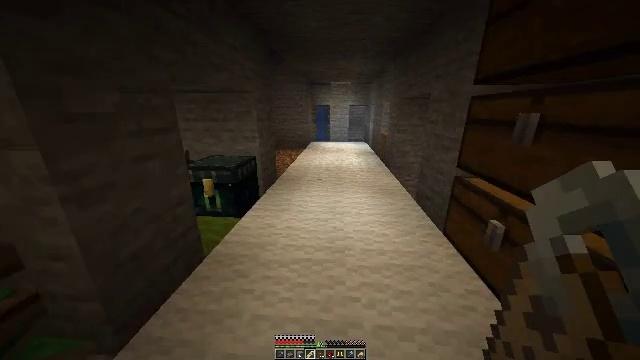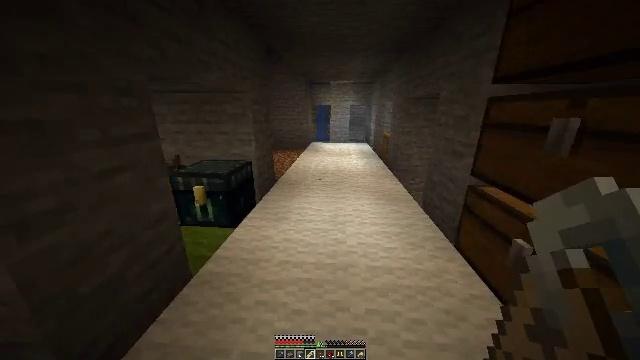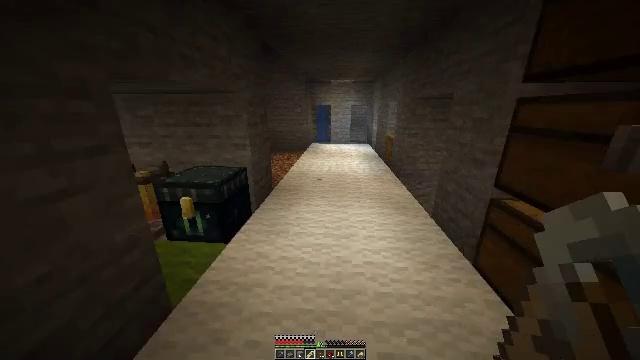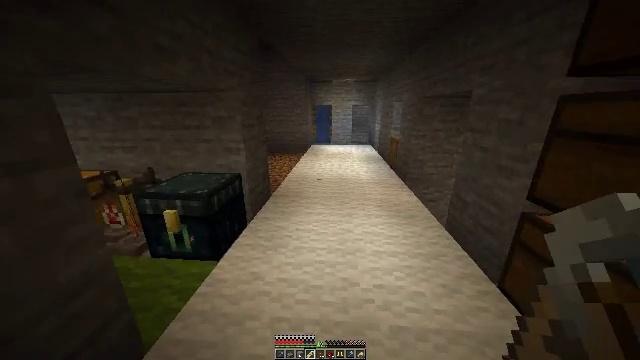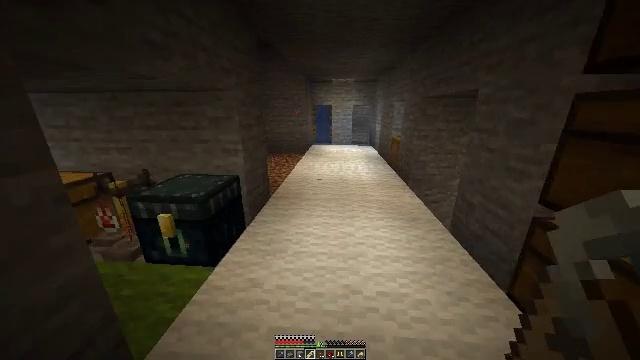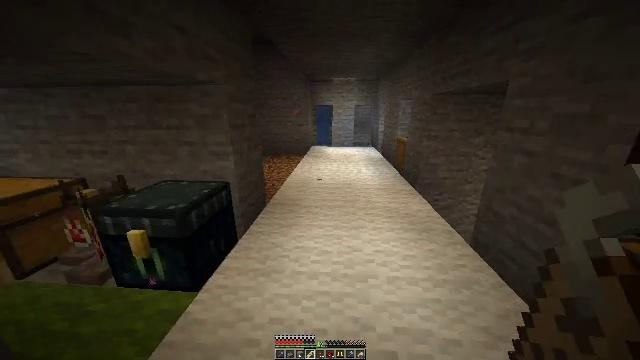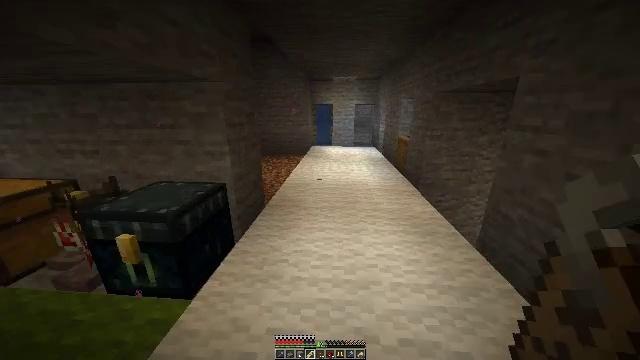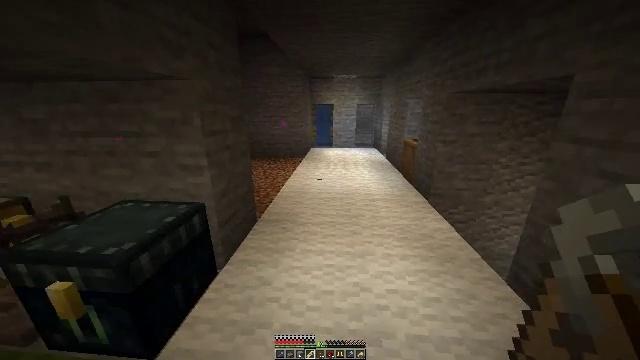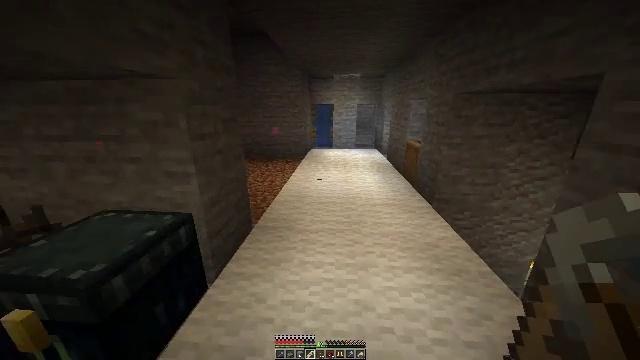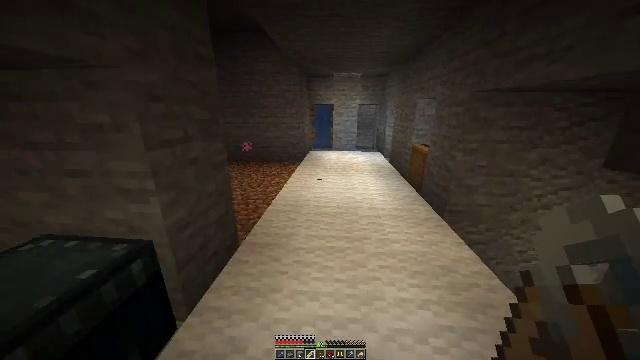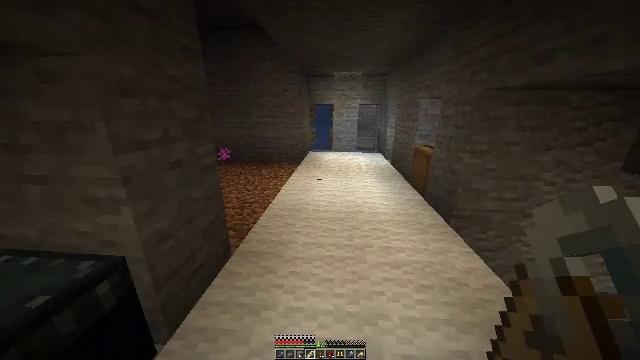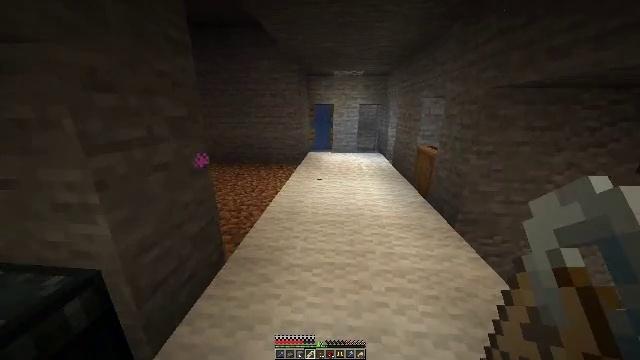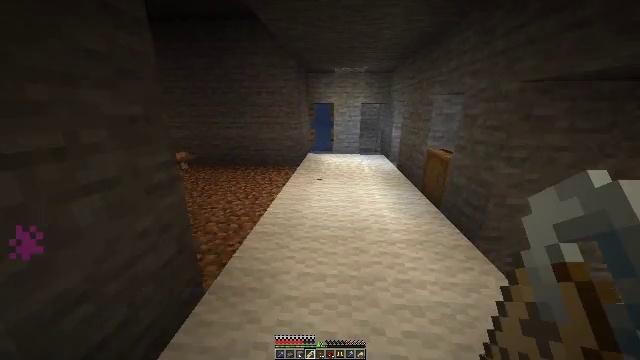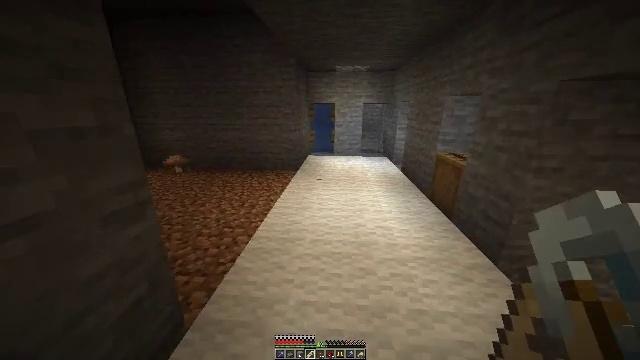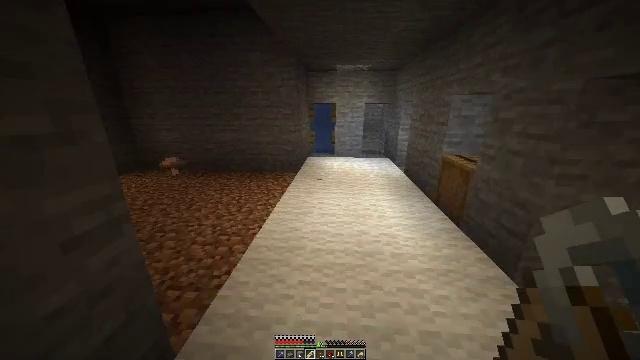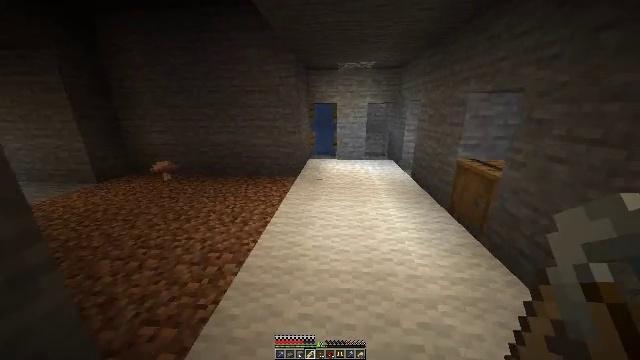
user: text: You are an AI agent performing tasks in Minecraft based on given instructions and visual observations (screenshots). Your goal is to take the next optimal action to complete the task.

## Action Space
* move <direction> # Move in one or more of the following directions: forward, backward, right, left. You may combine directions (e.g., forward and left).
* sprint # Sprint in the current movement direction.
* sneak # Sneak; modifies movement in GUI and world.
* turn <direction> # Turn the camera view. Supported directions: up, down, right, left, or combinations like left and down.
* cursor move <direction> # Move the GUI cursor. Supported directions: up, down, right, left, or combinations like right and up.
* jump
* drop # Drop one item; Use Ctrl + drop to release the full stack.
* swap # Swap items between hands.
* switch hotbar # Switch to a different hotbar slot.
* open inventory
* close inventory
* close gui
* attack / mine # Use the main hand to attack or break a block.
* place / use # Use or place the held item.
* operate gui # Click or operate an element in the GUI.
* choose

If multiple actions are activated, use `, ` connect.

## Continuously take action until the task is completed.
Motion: motion action
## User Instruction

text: Break the brown mushroom from its spot.
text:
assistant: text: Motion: move forward
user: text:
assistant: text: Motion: move forward
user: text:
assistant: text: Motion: move forward
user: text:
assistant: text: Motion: move forward
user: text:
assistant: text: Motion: move forward
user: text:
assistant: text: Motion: move forward
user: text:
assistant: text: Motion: move forward
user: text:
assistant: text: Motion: move forward
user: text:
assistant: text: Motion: move forward
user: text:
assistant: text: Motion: move forward
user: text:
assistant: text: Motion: move forward
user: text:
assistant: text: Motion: move forward
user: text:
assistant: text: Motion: move forward
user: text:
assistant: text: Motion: move forward
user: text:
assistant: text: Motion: move forward
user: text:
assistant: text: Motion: move forward, turn left
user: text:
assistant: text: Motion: move forward, turn left
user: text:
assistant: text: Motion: move forward, turn left
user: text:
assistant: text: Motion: move forward, turn left
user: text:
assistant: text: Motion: move forward, turn left and up
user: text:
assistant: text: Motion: move forward, turn left
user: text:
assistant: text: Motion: move forward
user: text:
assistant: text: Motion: move forward
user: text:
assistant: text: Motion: move forward
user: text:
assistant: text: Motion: move forward
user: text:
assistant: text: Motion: move forward
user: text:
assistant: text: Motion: move forward
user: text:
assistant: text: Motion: move forward
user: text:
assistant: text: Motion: move forward
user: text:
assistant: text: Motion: move forward